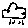
Label: cloud